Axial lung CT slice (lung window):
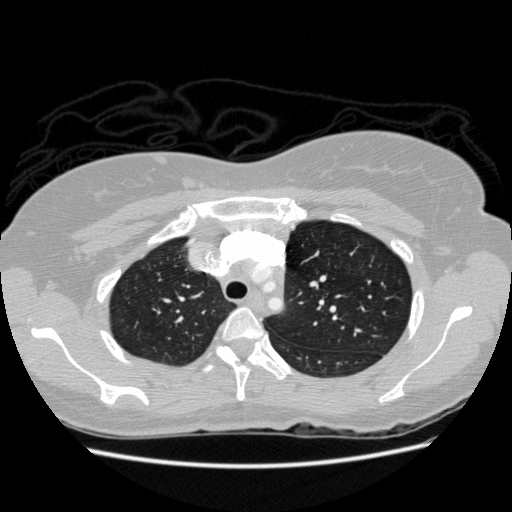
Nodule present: no